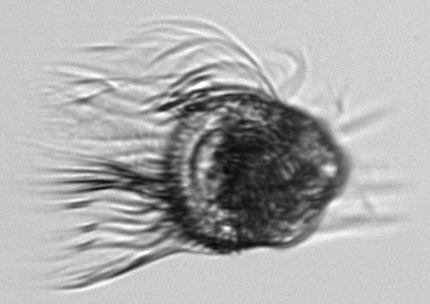
Label: Pelagostrobilidium